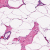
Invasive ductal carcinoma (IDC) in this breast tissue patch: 0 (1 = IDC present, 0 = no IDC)